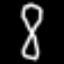
Label: hourglass